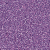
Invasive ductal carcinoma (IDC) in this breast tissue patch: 1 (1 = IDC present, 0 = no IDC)